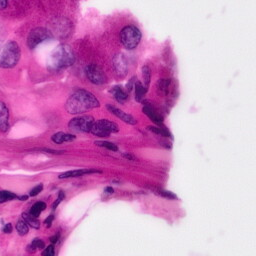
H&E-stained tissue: Pancreatic